Question:
'''
<style name="MyActionBar.ActionBarStyle" parent="@android:style/Widget.Holo.Light.ActionBar">
<item name="android:background">@drawable/button_style</item>
<item name="android:titleTextStyle">@style/MyTheme.ActionBar.TitleTextStyle</item>
</style>
'''
How can i customize the actibar's navigate up button. Actualy i want that it's colors changes when i click it. For example Whatsapp, when i click back button the button's background color happens blue.
How can i do it?
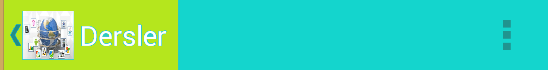
Answer: You have to override the 'android:homeAsUpIndicator' for your custom theme for your project.
'''
<!-- Base application theme. -->
<style name="AppTheme" parent="android:Theme.Holo.Light">
<item name="android:homeAsUpIndicator">@drawable/ic_action_up_caret</item>
</style>
'''
Then set your custom there as the app theme in your manifest file (if you have not already):
'''
<application
android:name="com.example.app"
android:theme="@style/AppTheme" >
'''